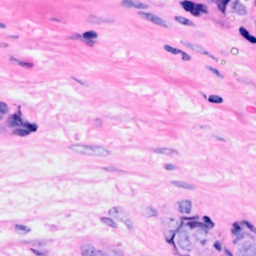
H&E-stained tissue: Breast